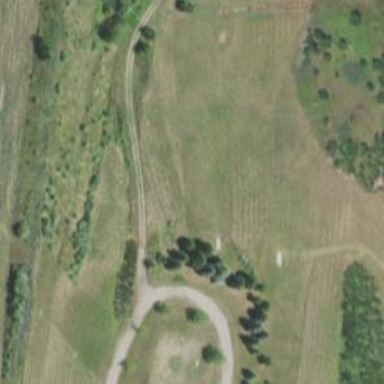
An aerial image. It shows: Disc golf tee area.